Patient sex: M
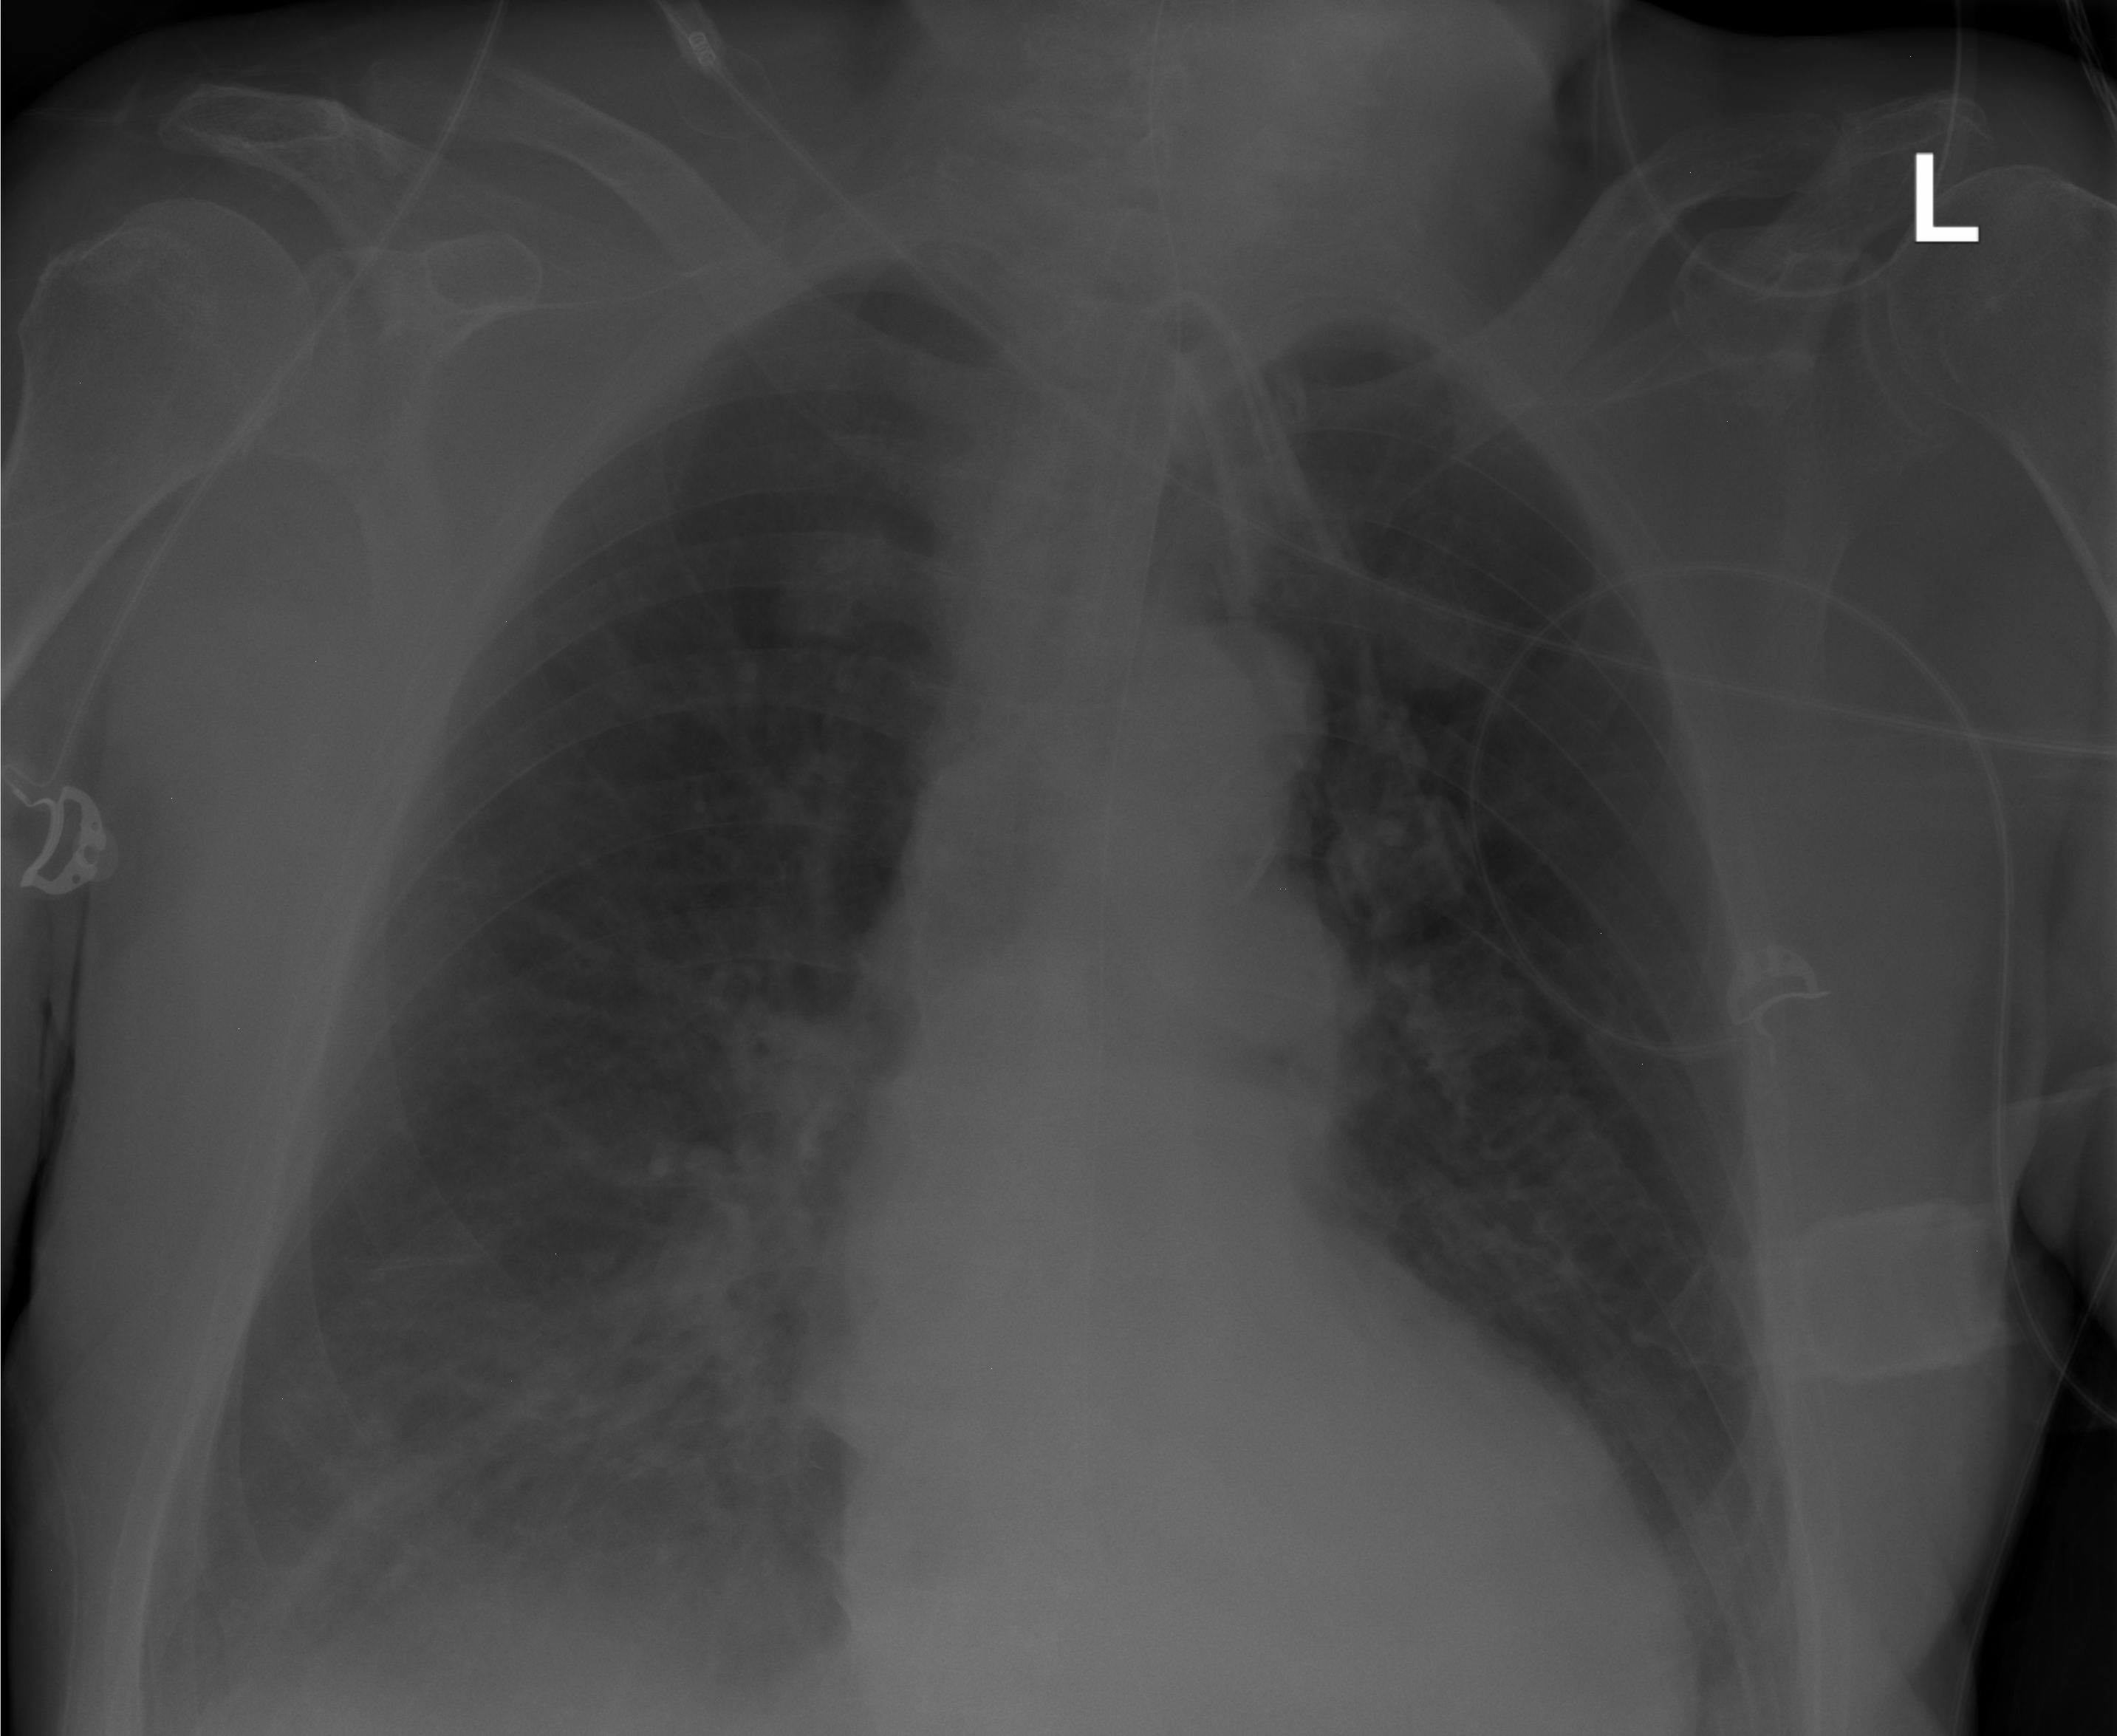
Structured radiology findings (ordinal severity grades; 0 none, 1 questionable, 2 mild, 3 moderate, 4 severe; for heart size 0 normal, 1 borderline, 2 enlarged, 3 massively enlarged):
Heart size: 2
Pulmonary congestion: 2
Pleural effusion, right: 2
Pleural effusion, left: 0
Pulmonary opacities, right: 0
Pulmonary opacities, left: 0
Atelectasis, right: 2
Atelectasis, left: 2